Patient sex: M
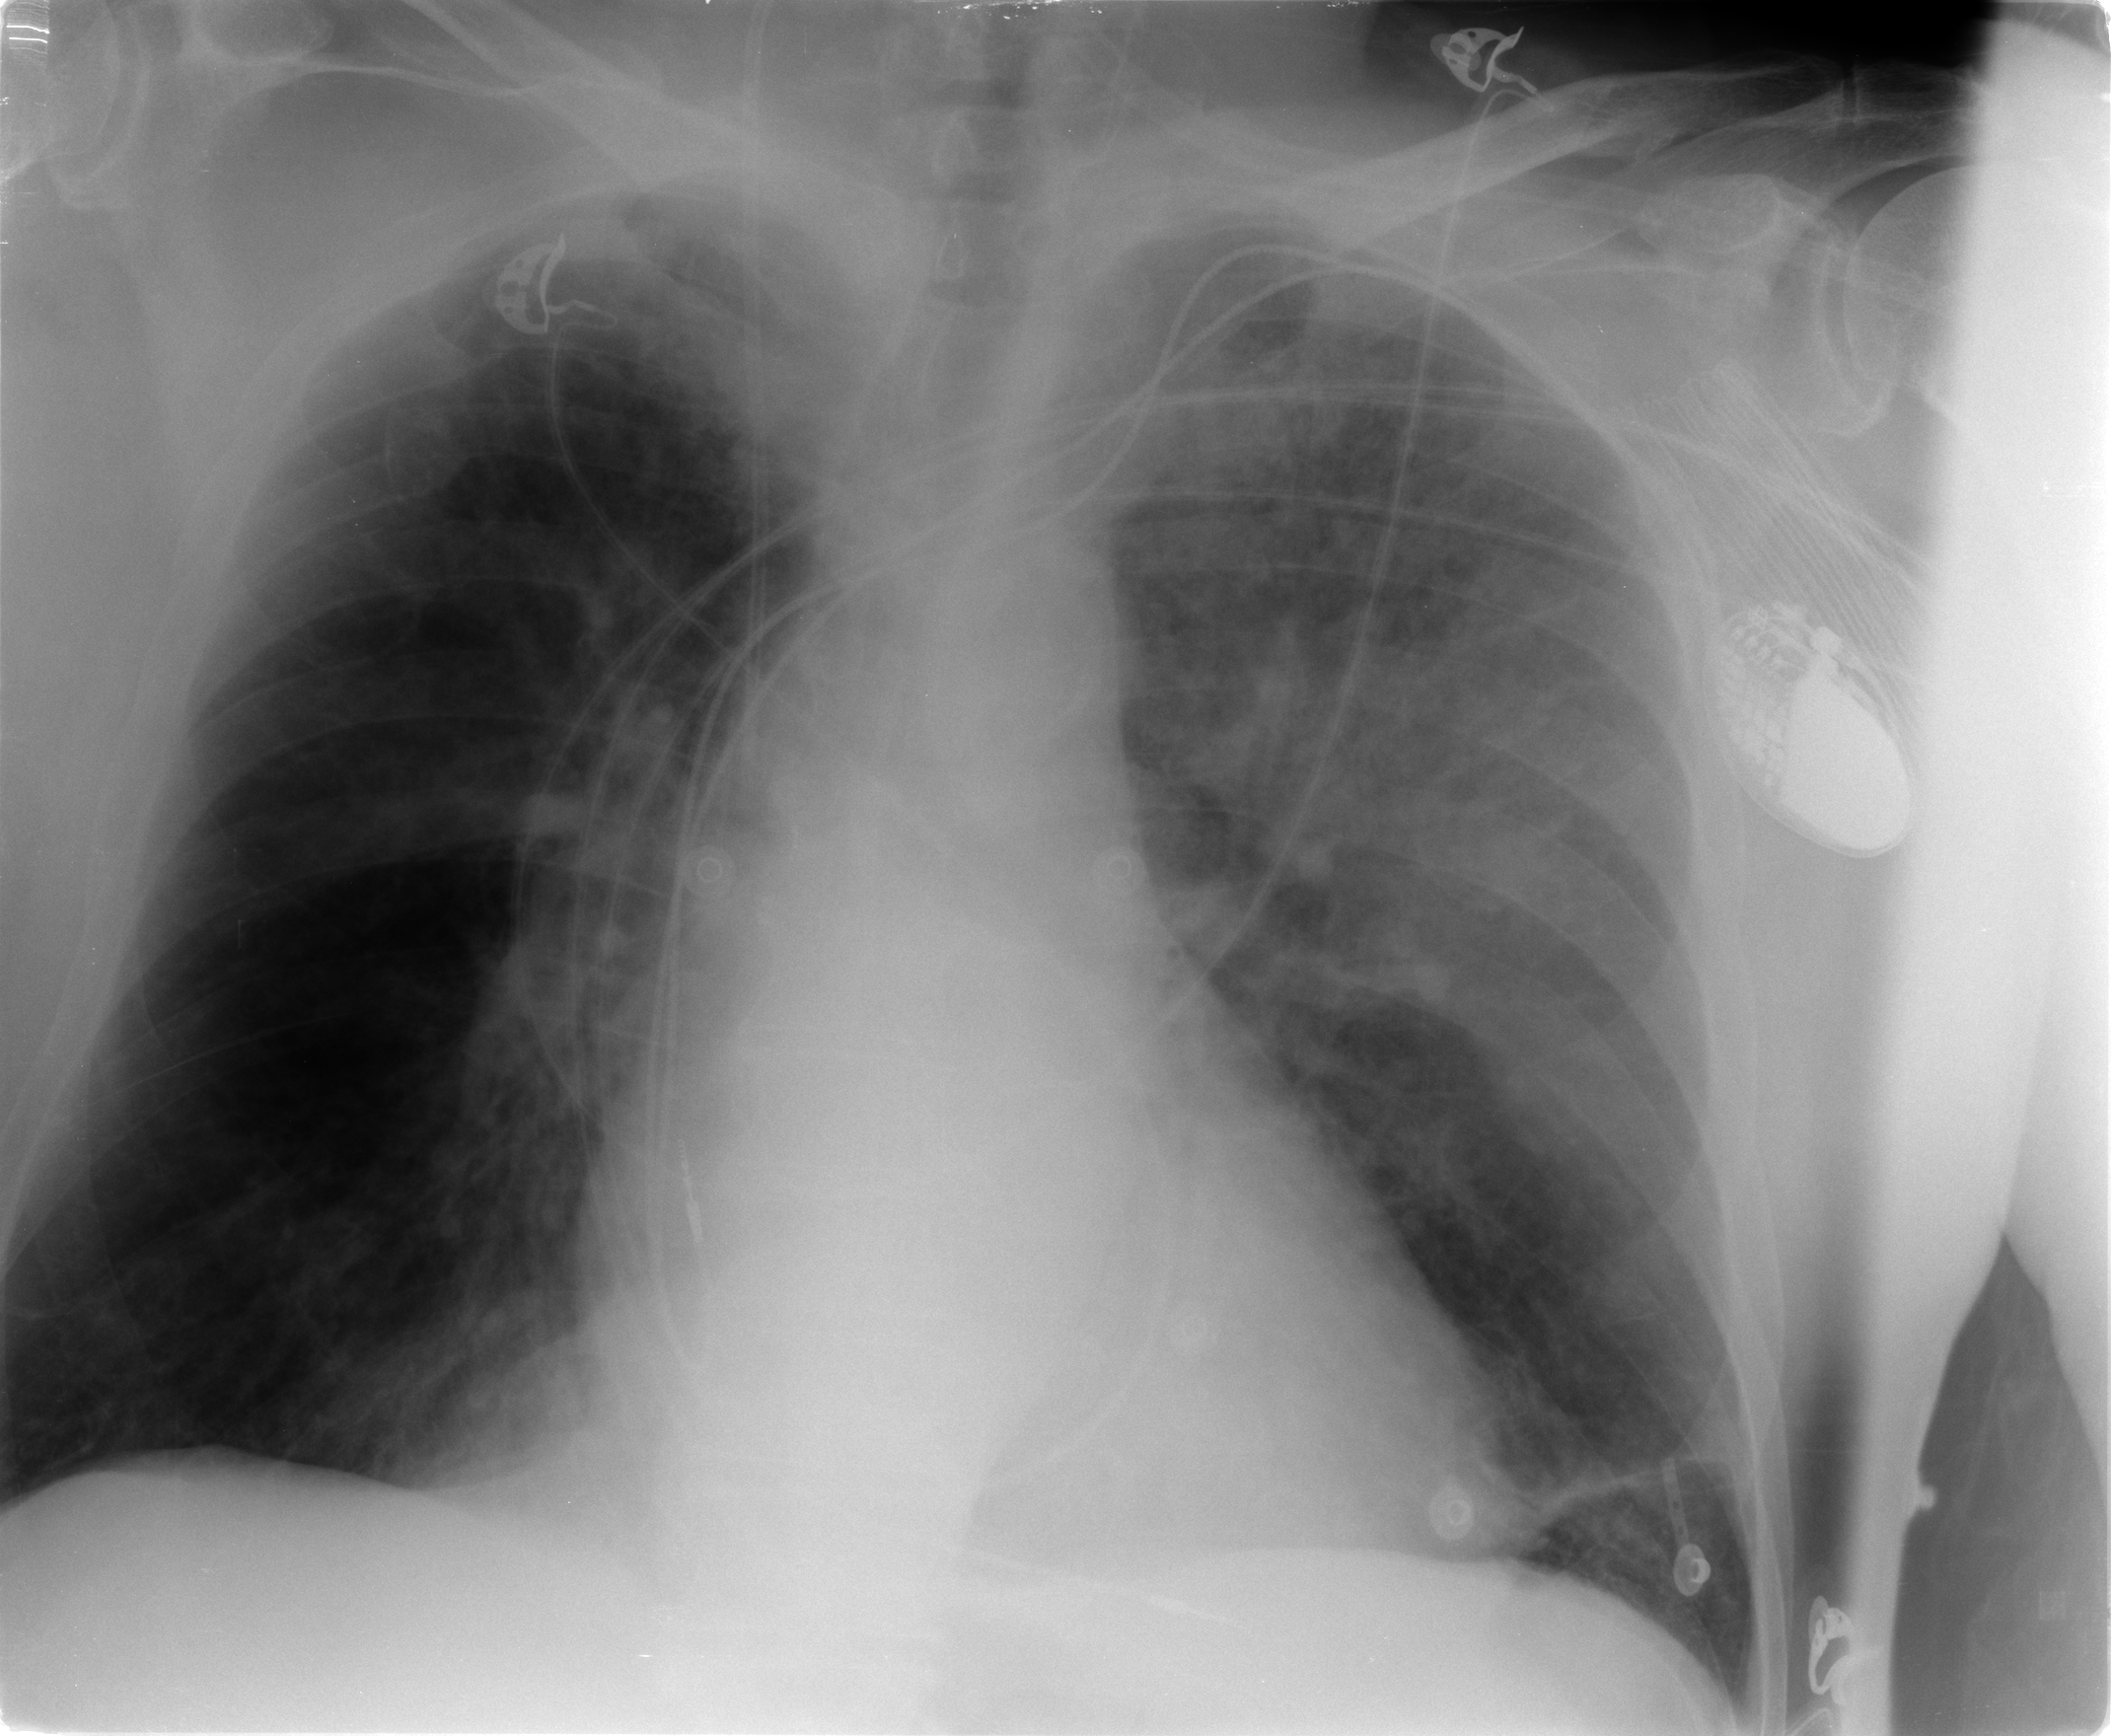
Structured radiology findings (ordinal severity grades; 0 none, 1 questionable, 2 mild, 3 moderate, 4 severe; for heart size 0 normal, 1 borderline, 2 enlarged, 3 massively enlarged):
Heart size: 2
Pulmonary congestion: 1
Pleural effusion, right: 0
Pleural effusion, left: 0
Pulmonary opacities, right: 2
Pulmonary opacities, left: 3
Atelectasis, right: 2
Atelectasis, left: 2